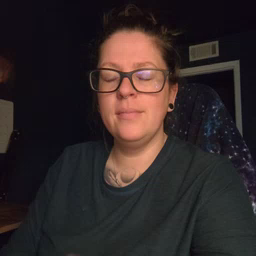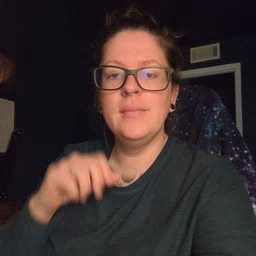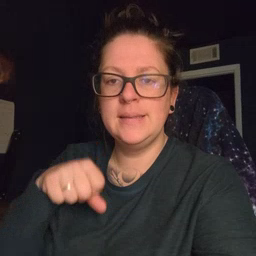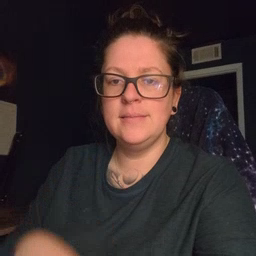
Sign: yes